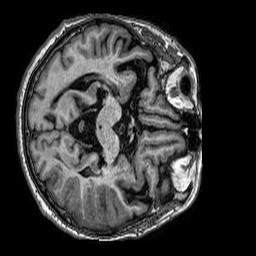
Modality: T1w
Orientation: axial
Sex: female
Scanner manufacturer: philips
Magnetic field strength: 1.5 T
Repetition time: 0.007169 s
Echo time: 0.003252 s